Question: In matploblib the following code gives me labels in the colorbar that are clipped
'''
img = np.random.randint(0, 4, size=(10, 10))
plt.imshow(img)
cbar = plt.colorbar()
cbar.ax.set_yticklabels([u'-', u'↘️', u'|', u'↙️',
u'-', u'↖️', u'|', u'↗️'], size=20)
'''
Like these clipped arrows:

Any advice?
Thanks!
This is with python 2.7, matplotlib 2.0.2
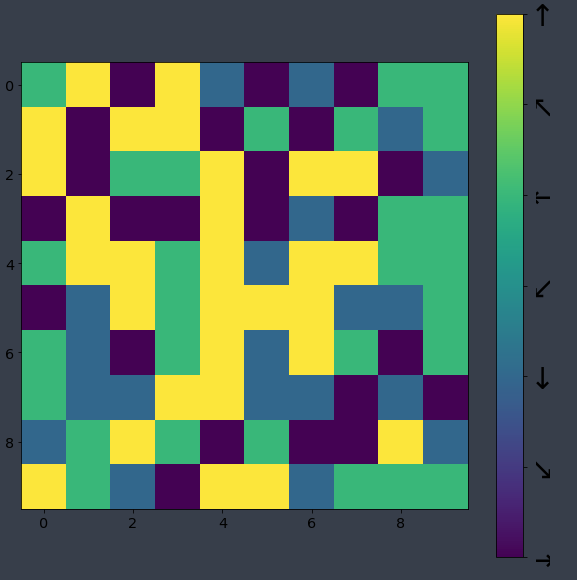
Answer: I have absolutely no idea what could cause this strange behaviour.
A workaround is to add a space ('" "') after each label.
'''
import matplotlib.pyplot as plt
import numpy as np
img = np.random.randint(0, 4, size=(10, 10))
plt.imshow(img)
cbar = plt.colorbar()
ticklabels = [u'-', u'↘️', u'|', u'↙️',
u'-', u'↖️', u'|', u'↗️']
ticklabels = [t + " " for t in ticklabels]
cbar.ax.set_yticklabels(ticklabels, size=20)
plt.show()
'''
<URL>